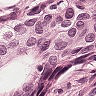
Metastatic tissue present: yes